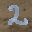
Label: 2